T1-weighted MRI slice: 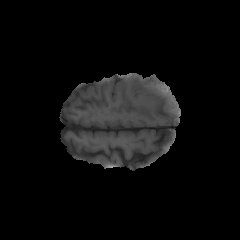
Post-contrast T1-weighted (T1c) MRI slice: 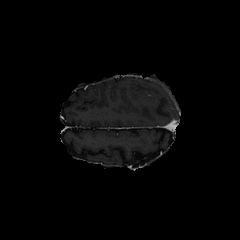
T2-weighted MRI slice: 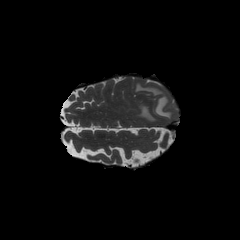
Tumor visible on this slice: yes